Chest X-ray. View position: AP
Patient age: 45
Patient sex: M
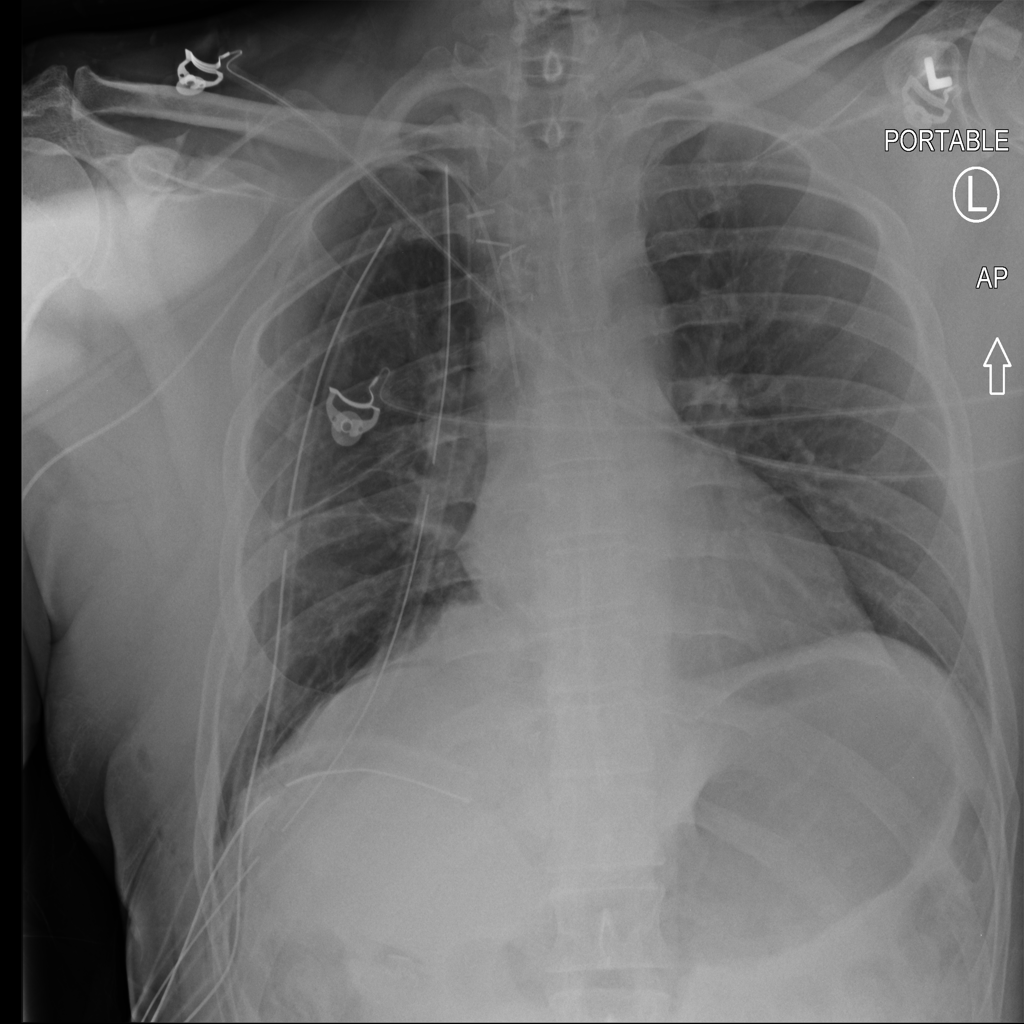
Finding: Pneumothorax